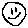
Label: smiley face